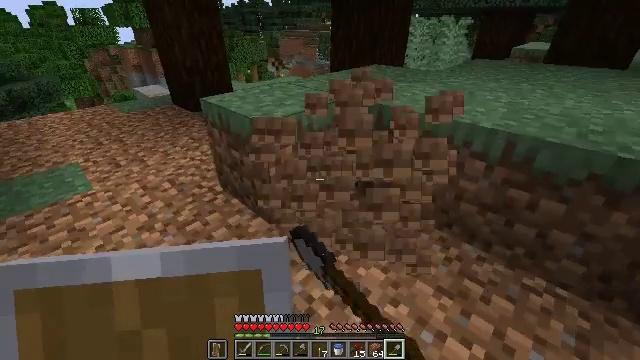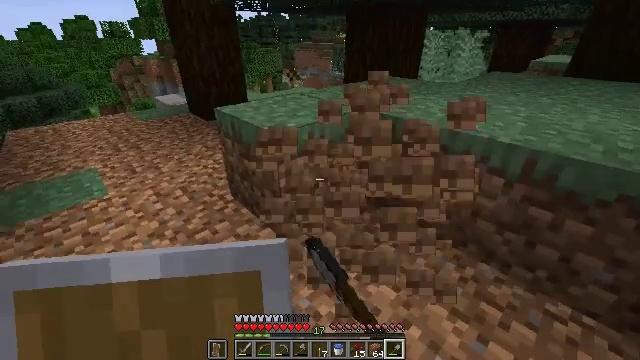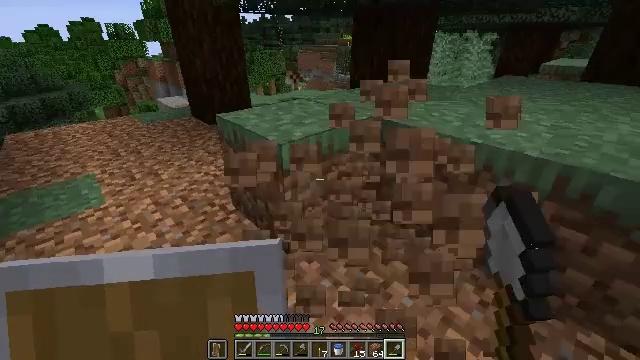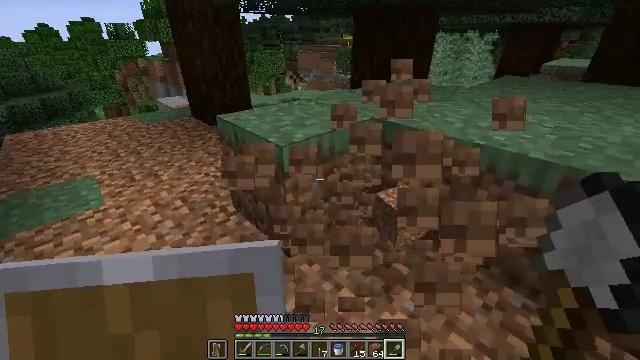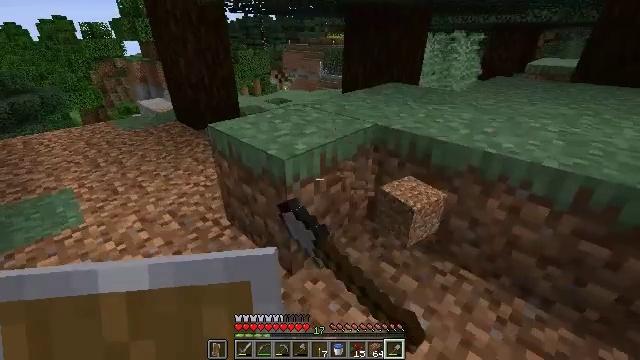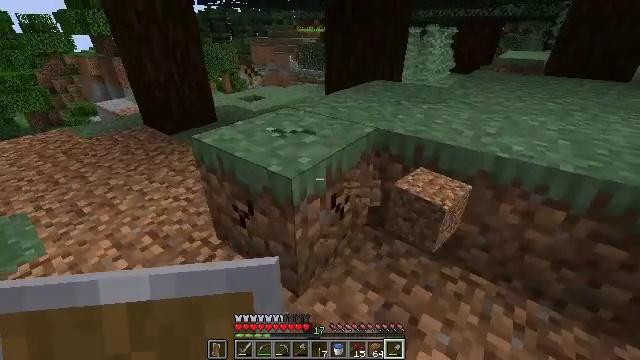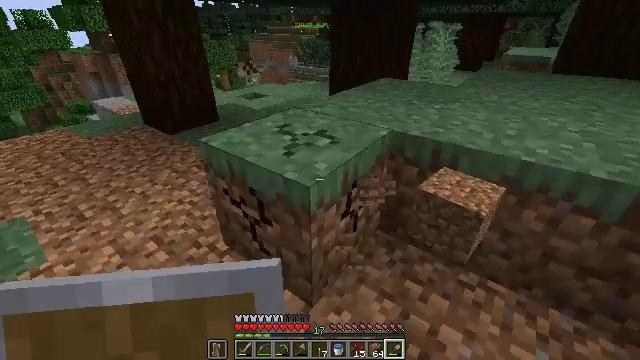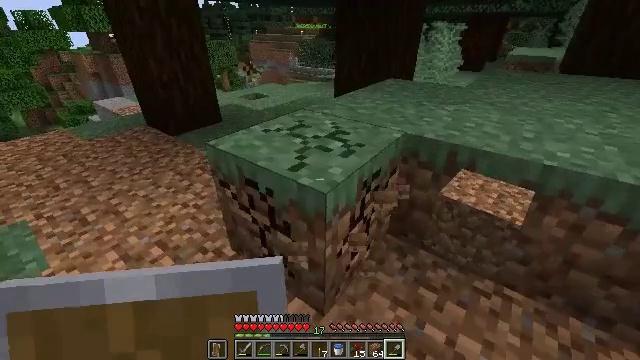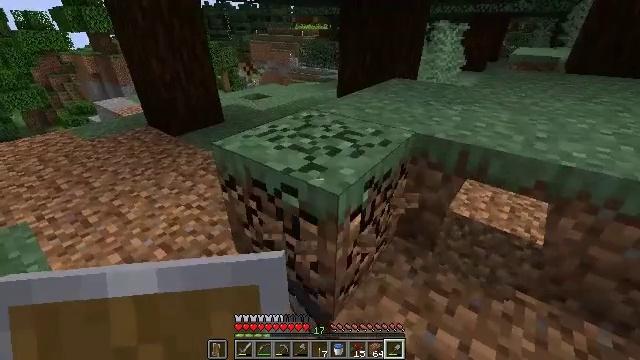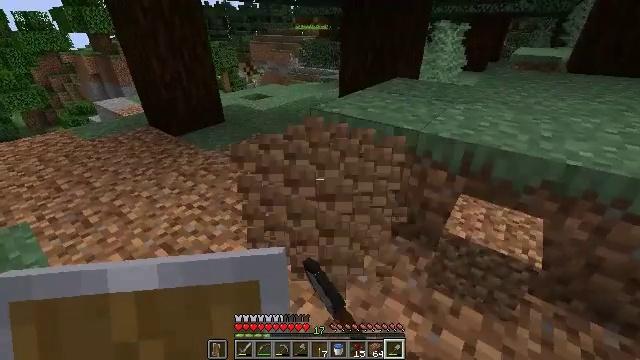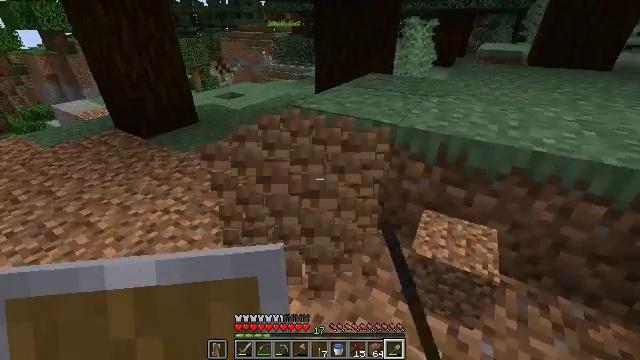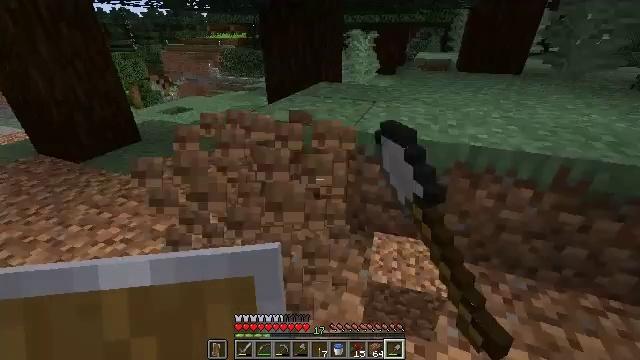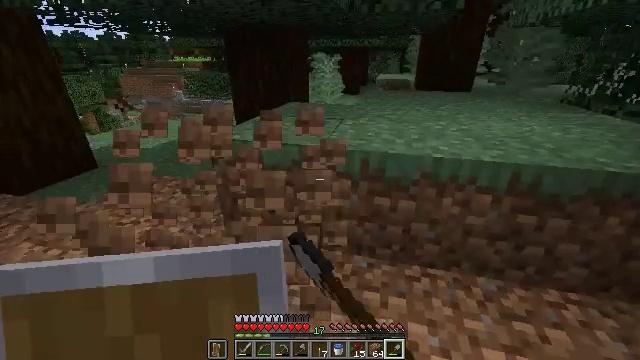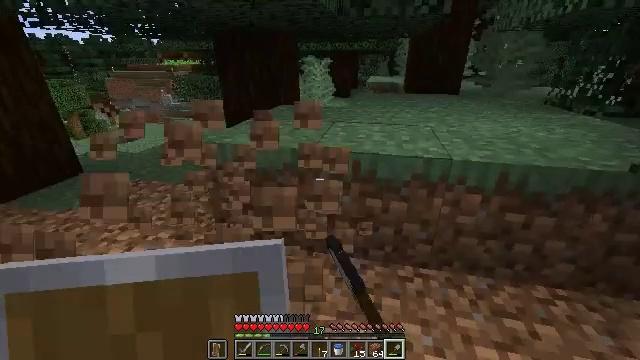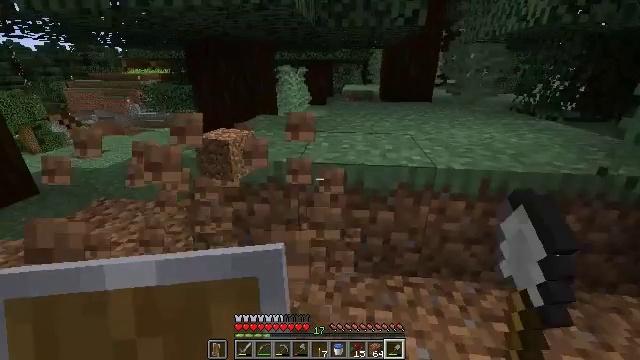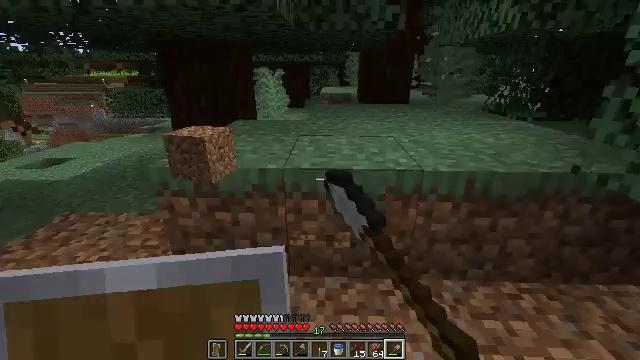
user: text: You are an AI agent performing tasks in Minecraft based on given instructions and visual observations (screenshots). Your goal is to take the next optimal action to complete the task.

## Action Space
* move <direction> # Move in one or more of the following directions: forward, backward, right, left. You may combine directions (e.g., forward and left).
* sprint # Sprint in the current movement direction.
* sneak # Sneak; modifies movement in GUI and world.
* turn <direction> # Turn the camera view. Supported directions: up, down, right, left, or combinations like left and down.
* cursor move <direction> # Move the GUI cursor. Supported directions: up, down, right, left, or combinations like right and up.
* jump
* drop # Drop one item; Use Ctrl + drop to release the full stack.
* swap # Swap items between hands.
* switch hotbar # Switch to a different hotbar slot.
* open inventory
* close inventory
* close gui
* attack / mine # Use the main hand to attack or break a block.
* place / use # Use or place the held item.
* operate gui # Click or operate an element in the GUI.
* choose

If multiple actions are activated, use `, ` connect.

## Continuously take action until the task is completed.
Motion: motion action
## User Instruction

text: Mine grass block from the ground.
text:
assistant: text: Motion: move forward, turn left and up, attack / mine
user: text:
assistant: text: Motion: move forward and move left, attack / mine
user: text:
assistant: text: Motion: move forward and move left, attack / mine
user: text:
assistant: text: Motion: move forward and move left, turn right, attack / mine
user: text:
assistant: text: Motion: move forward and move left, turn right and down, attack / mine
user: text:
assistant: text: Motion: attack / mine
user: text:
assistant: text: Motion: attack / mine
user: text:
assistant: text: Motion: attack / mine
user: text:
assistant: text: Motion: attack / mine
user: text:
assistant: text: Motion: turn right, attack / mine
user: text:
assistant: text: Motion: turn right and up, attack / mine
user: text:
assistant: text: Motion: turn right and up, attack / mine
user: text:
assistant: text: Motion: turn right, attack / mine
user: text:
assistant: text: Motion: move forward and move left, turn right and up, attack / mine
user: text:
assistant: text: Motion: move forward and move left, turn right, attack / mine
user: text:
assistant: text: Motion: move forward and move left, turn right and down, attack / mine
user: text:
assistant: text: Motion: move forward and move left, attack / mine
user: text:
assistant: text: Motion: attack / mine
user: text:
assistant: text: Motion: attack / mine
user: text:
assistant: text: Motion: attack / mine
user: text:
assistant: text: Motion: attack / mine
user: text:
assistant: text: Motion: attack / mine
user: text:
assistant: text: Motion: attack / mine
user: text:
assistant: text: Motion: attack / mine
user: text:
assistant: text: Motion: attack / mine
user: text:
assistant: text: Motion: attack / mine
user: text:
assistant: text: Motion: turn left, attack / mine
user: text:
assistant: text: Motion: attack / mine
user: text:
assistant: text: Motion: turn right and up, attack / mine
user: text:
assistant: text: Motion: turn right and up, attack / mine